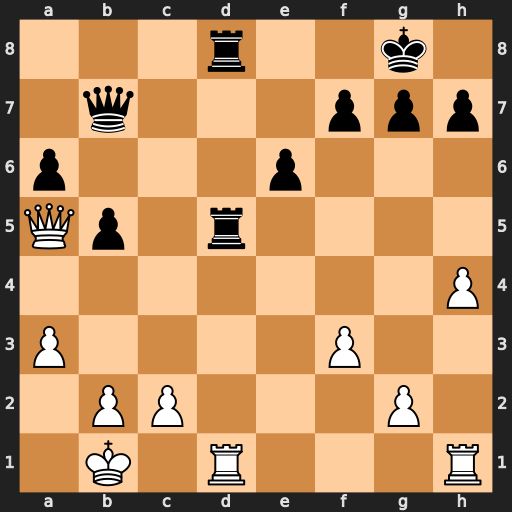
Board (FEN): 3r2k1/1q3ppp/p3p3/Qp1r4/7P/P4P2/1PP3P1/1K1R3R
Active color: w
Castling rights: -
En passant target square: -
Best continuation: Qxd8+ Rxd8 Rxd8#